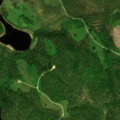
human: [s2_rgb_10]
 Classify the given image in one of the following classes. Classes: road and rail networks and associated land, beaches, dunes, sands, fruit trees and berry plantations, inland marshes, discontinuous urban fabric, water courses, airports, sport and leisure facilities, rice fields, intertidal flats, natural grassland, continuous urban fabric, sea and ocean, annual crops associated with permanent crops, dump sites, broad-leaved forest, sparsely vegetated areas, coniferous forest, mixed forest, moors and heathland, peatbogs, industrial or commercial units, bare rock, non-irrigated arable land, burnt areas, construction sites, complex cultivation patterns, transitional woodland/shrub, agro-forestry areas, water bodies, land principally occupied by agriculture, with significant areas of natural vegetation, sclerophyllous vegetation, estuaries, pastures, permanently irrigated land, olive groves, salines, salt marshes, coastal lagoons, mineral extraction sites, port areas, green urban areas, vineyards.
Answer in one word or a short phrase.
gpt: coniferous forest, mixed forest, water bodies